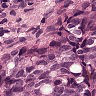
Metastatic tissue present: yes